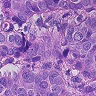
Metastatic tissue present: yes